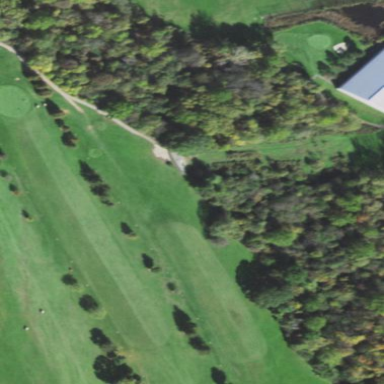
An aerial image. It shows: Grassy area designated as golf fairway.